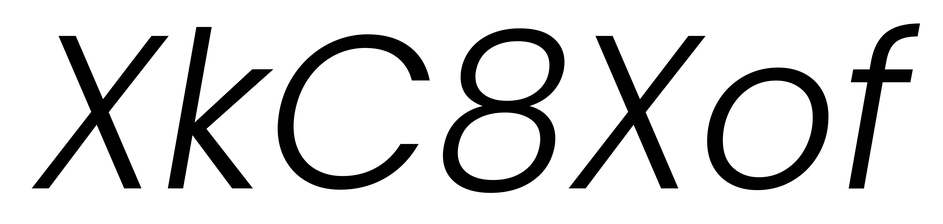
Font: Poppins-LightItalic